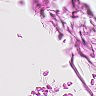
Metastatic tissue present: no